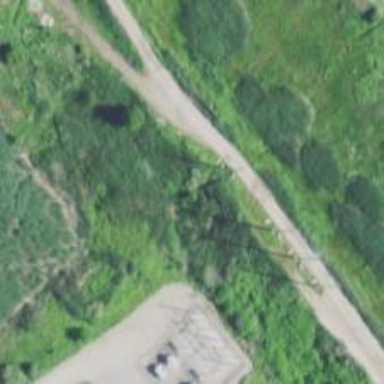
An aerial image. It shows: Power pole.